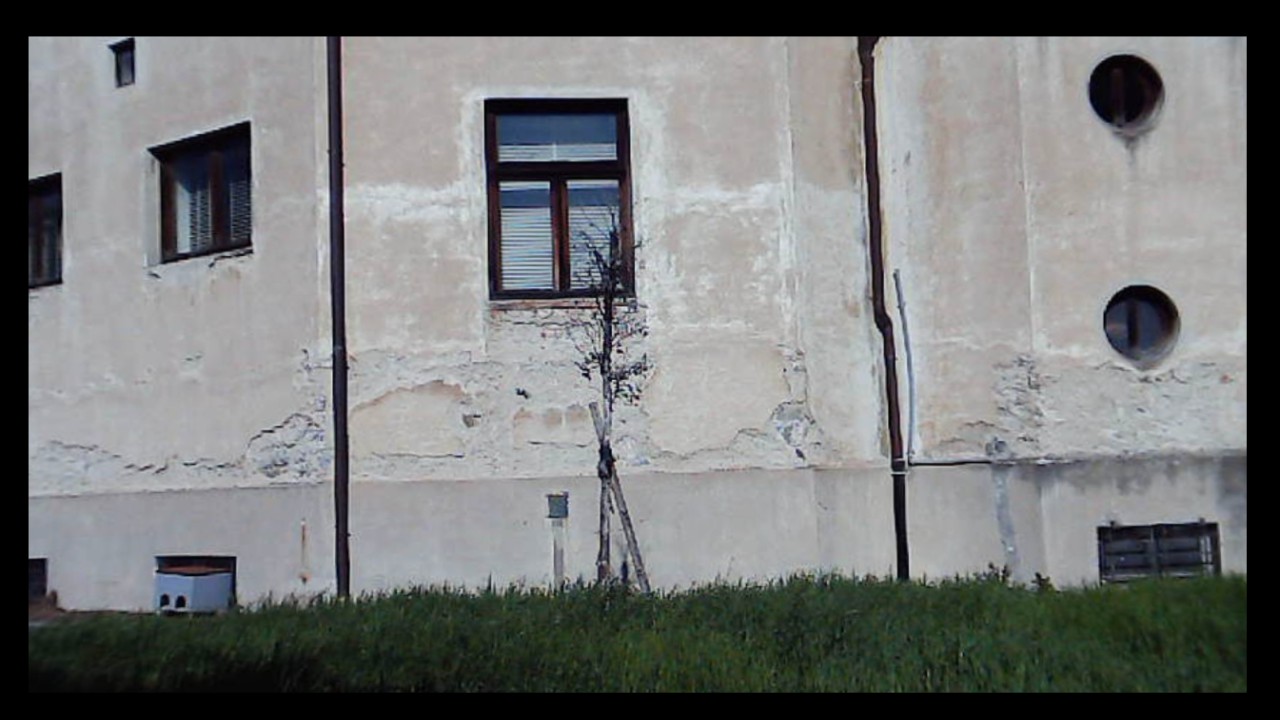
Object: Betafpv air75